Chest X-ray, AP view. Patient: 13 years old, sex M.
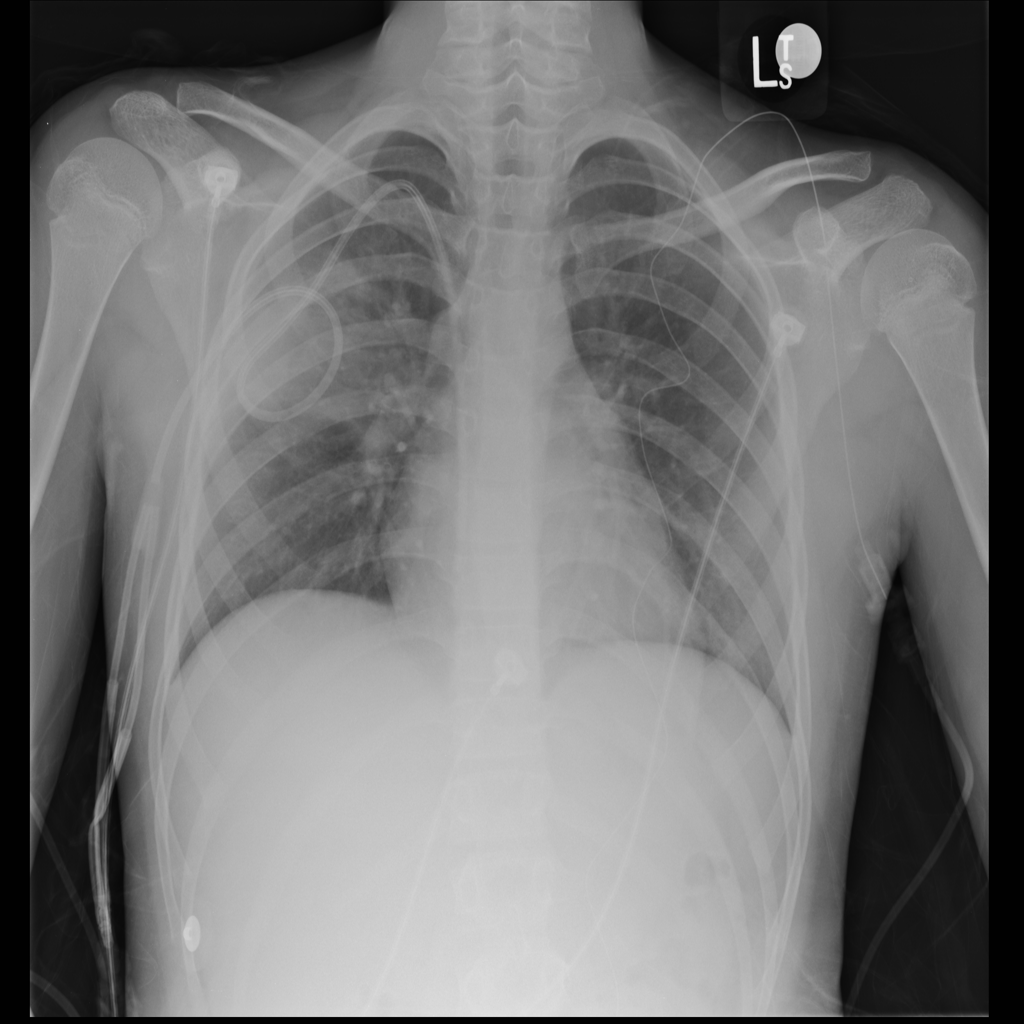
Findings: No Finding